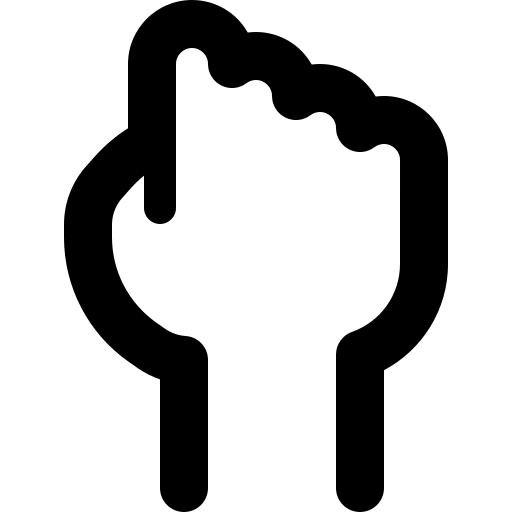
Tags: icon, FontAwesome, fa-icon, outline, hand, back, fist